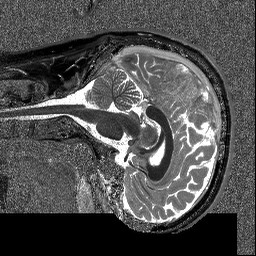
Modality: T1map
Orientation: sagittal
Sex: male